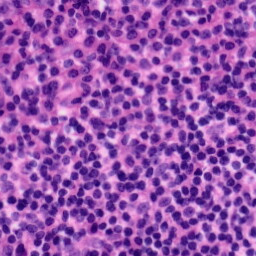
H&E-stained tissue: Tonsil